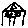
Label: house